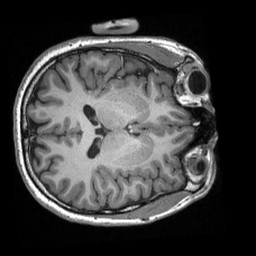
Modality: T1w
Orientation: axial
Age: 28
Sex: female